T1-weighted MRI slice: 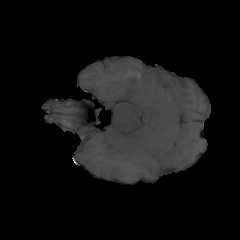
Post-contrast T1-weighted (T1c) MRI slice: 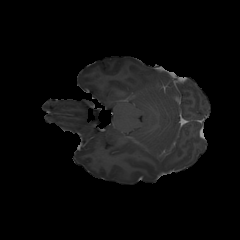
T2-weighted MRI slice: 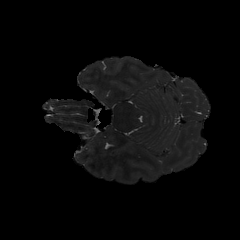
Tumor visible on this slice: no